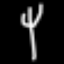
Label: fork